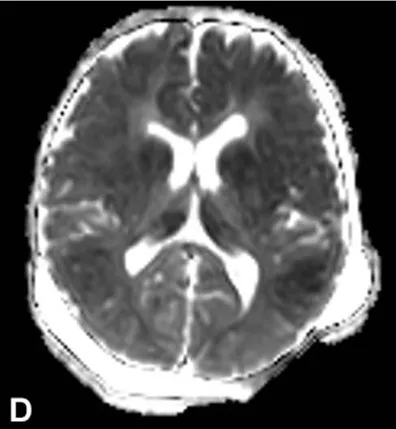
B = 1000 s/mm2) and apparent diffusion coefficient (ADC) maps. Show bilateral diffusion restriction involving brainstem dorsal tracts (white arrow.
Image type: radiology (mri)